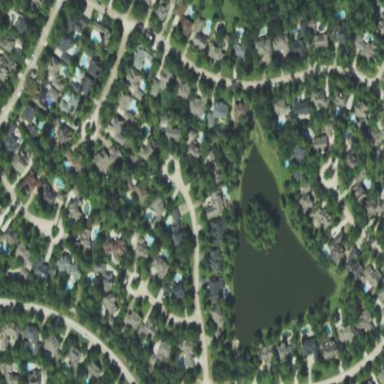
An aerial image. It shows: Residential neighbourhood.